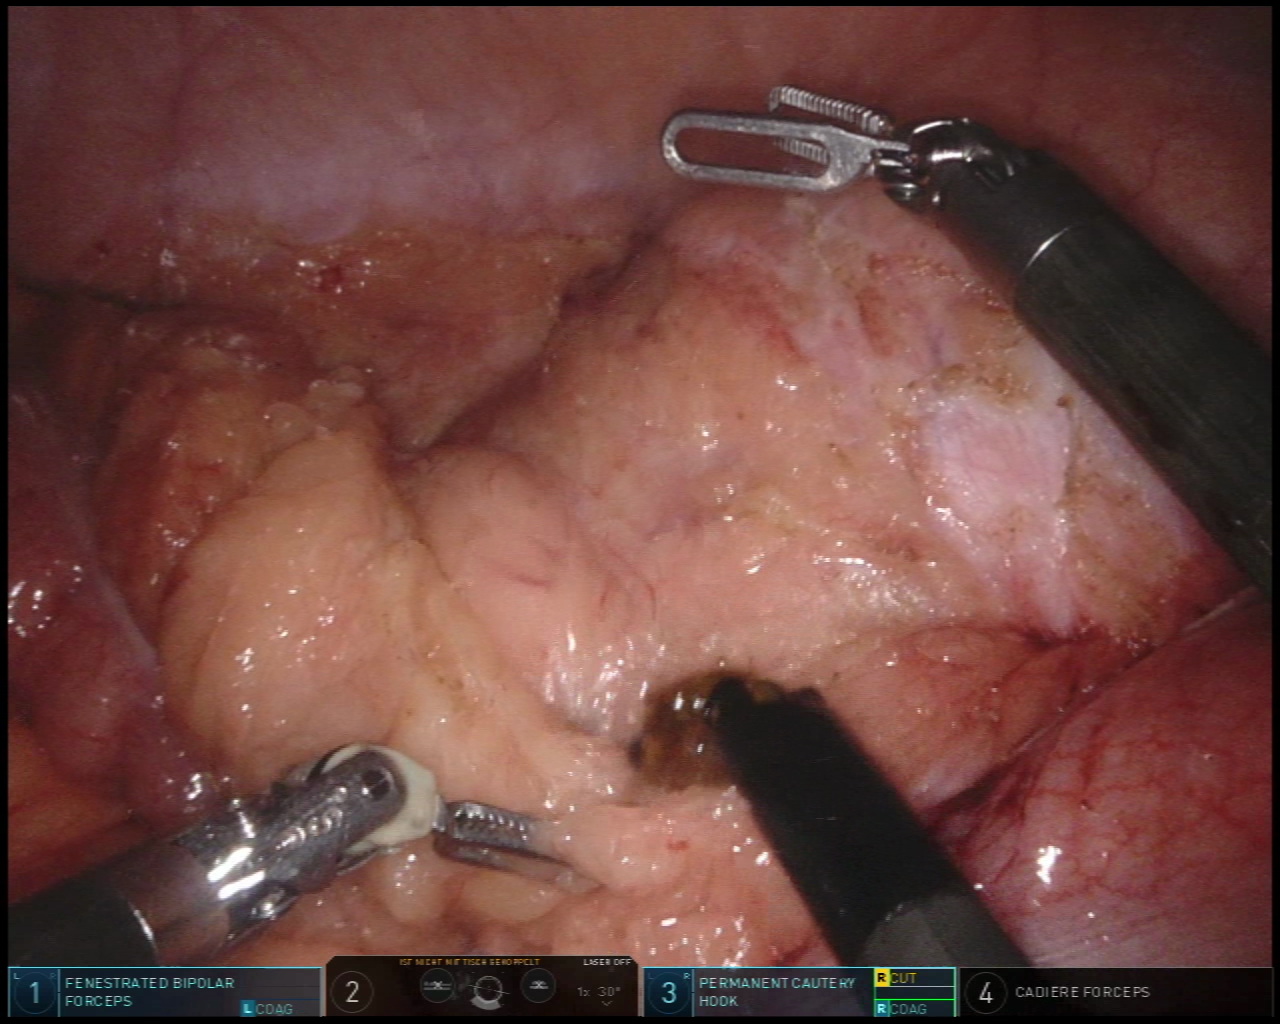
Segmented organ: colon
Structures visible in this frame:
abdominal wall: yes
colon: yes
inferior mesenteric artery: no
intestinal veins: no
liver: no
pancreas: no
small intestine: no
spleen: no
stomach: no
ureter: no
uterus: no
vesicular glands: no